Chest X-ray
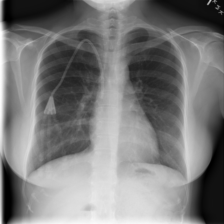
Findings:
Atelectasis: negative
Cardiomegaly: negative
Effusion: negative
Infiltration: negative
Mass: negative
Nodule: negative
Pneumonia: negative
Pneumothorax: negative
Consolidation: negative
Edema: negative
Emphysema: negative
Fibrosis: negative
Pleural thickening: negative
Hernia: negative